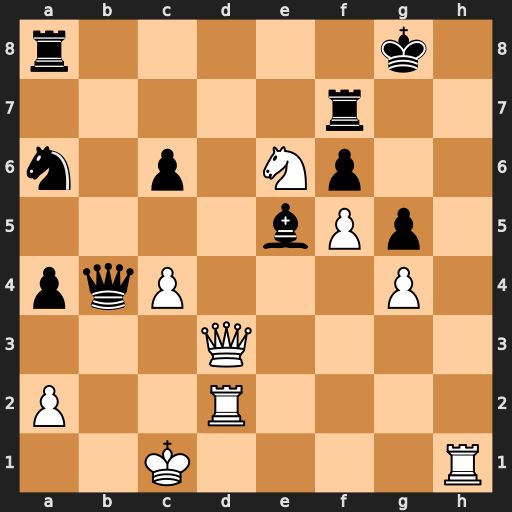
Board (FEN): r5k1/5r2/n1p1Np2/4bPp1/pqP3P1/3Q4/P2R4/2K4R
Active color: w
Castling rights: -
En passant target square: -
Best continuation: Qh3 Qc3+ Qxc3 Bxc3 Rdh2